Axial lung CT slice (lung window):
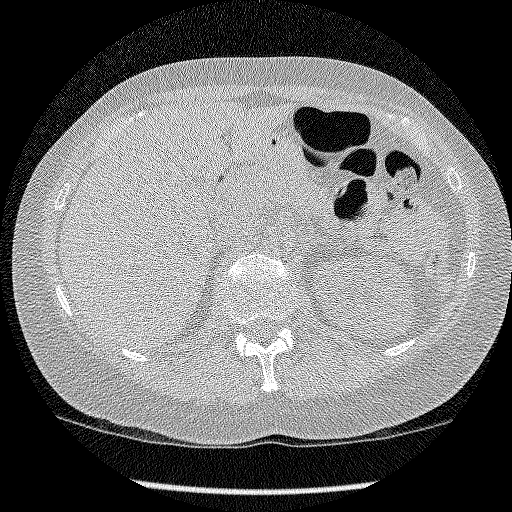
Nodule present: no